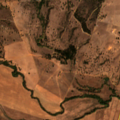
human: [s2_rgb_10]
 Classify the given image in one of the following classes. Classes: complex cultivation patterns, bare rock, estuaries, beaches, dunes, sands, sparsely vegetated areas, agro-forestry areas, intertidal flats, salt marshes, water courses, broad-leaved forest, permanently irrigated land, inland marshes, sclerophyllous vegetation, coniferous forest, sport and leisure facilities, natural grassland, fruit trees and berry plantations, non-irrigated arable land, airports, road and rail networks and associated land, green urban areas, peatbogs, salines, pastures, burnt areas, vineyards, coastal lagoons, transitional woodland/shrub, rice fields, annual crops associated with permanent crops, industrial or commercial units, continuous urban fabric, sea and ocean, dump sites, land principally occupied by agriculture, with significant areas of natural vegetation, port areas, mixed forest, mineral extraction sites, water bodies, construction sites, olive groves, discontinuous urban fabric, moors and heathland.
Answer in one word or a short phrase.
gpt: non-irrigated arable land, permanently irrigated land, complex cultivation patterns, agro-forestry areas, broad-leaved forest, transitional woodland/shrub